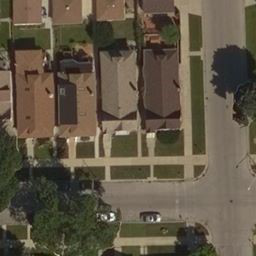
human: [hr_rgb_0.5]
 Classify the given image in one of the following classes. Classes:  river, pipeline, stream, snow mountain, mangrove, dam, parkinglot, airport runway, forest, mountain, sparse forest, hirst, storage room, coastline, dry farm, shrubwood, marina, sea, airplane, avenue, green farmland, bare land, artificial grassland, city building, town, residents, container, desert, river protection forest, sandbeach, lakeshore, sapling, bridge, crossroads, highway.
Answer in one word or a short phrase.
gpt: residents